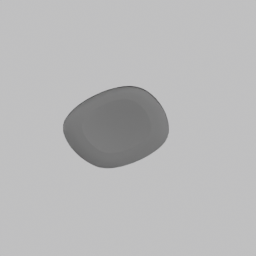
Label: tools